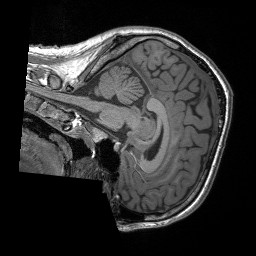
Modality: T1w
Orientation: sagittal
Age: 27
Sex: male
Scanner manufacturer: siemens
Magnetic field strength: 3 T
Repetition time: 1.56 s
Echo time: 0.00207 s